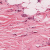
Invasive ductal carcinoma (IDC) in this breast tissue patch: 1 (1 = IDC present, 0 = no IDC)